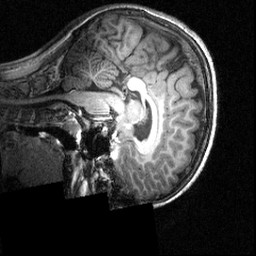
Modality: T1w
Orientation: sagittal
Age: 16
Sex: male
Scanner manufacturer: siemens
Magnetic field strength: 3.951 T
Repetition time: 1.5 s
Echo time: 0.00335 s